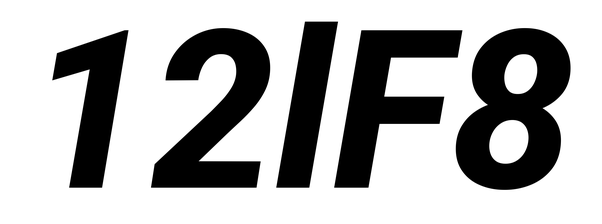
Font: Roboto-Italic_ExtraBold_Italic